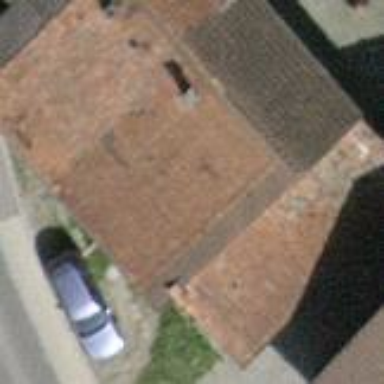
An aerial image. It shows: Terrace building.